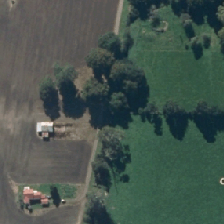
Land cover: deciduous_hardwood